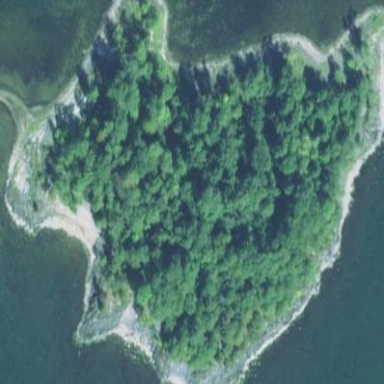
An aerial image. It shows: Islet.